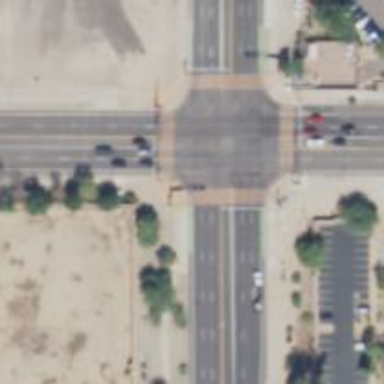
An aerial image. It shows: Solid stop line on the road marking.